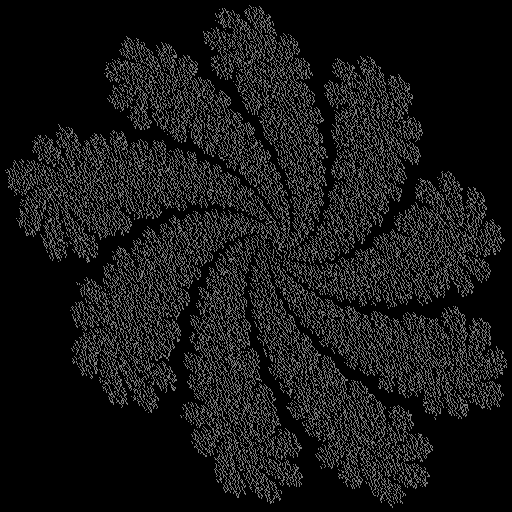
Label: flower